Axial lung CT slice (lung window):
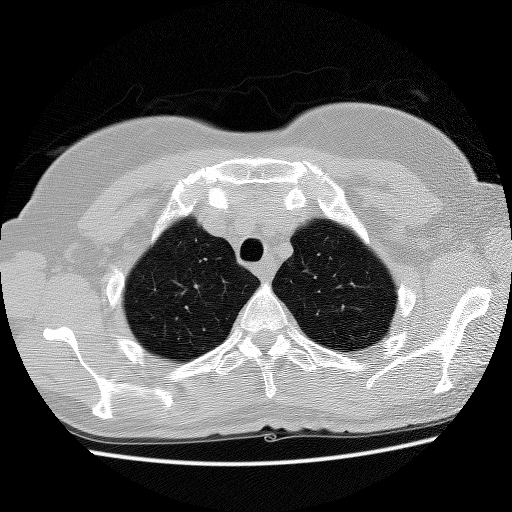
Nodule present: no